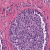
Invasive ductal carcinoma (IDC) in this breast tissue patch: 0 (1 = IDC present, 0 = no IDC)